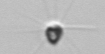
Label: Calciopappus